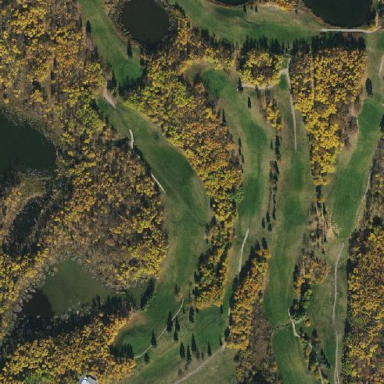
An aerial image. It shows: Golf course surrounded by greenery.